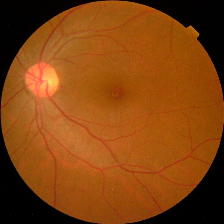
Diabetic retinopathy grade: No DR